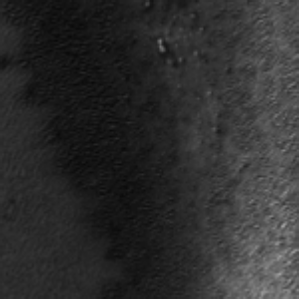
Label: frost